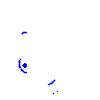
Particle: pion